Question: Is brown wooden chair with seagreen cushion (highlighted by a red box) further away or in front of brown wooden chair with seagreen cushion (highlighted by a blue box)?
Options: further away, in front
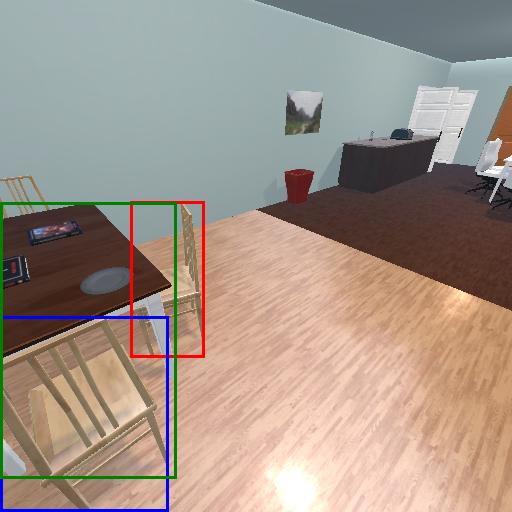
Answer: further away